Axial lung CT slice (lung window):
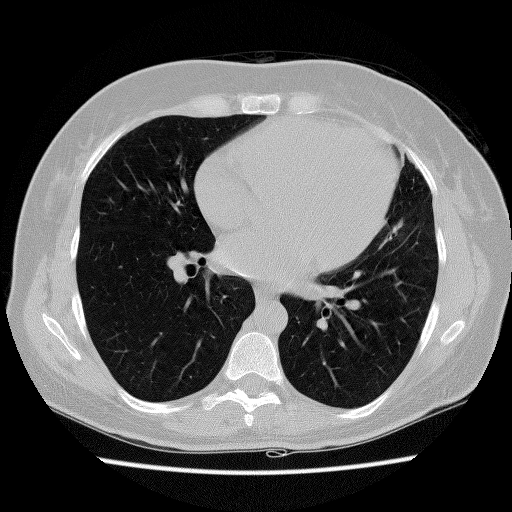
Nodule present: no